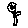
Label: flower